Field crop: maize
Growth stage: 2
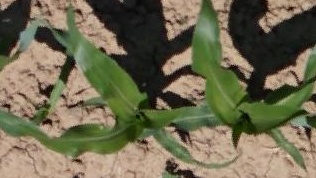
Species: maize